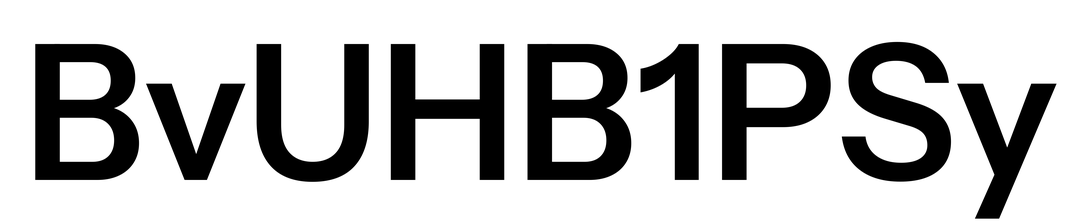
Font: InstrumentSans_SemiBold